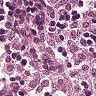
Metastatic tissue present: no